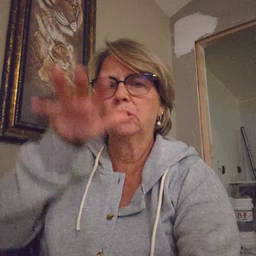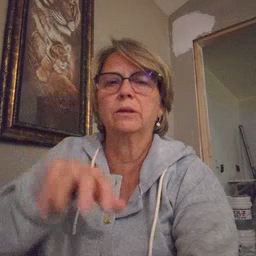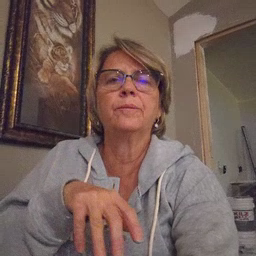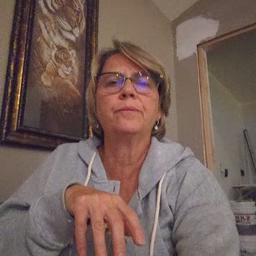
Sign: alligator